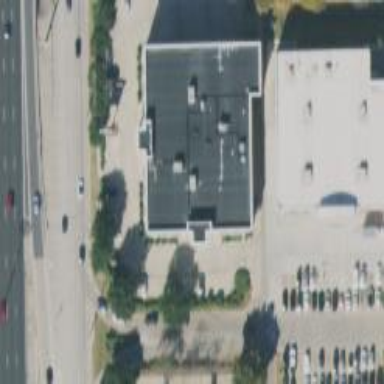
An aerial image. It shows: Retail building that houses furniture shop.